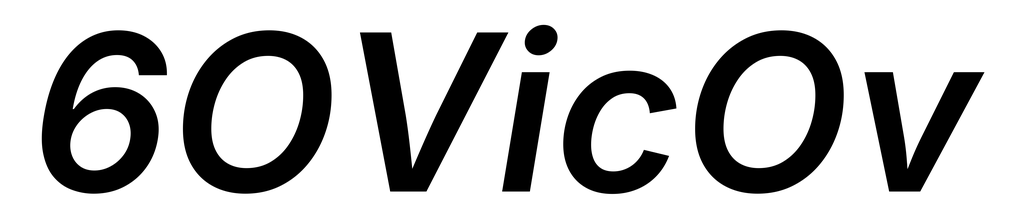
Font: Inter-Italic_SemiBold_Italic